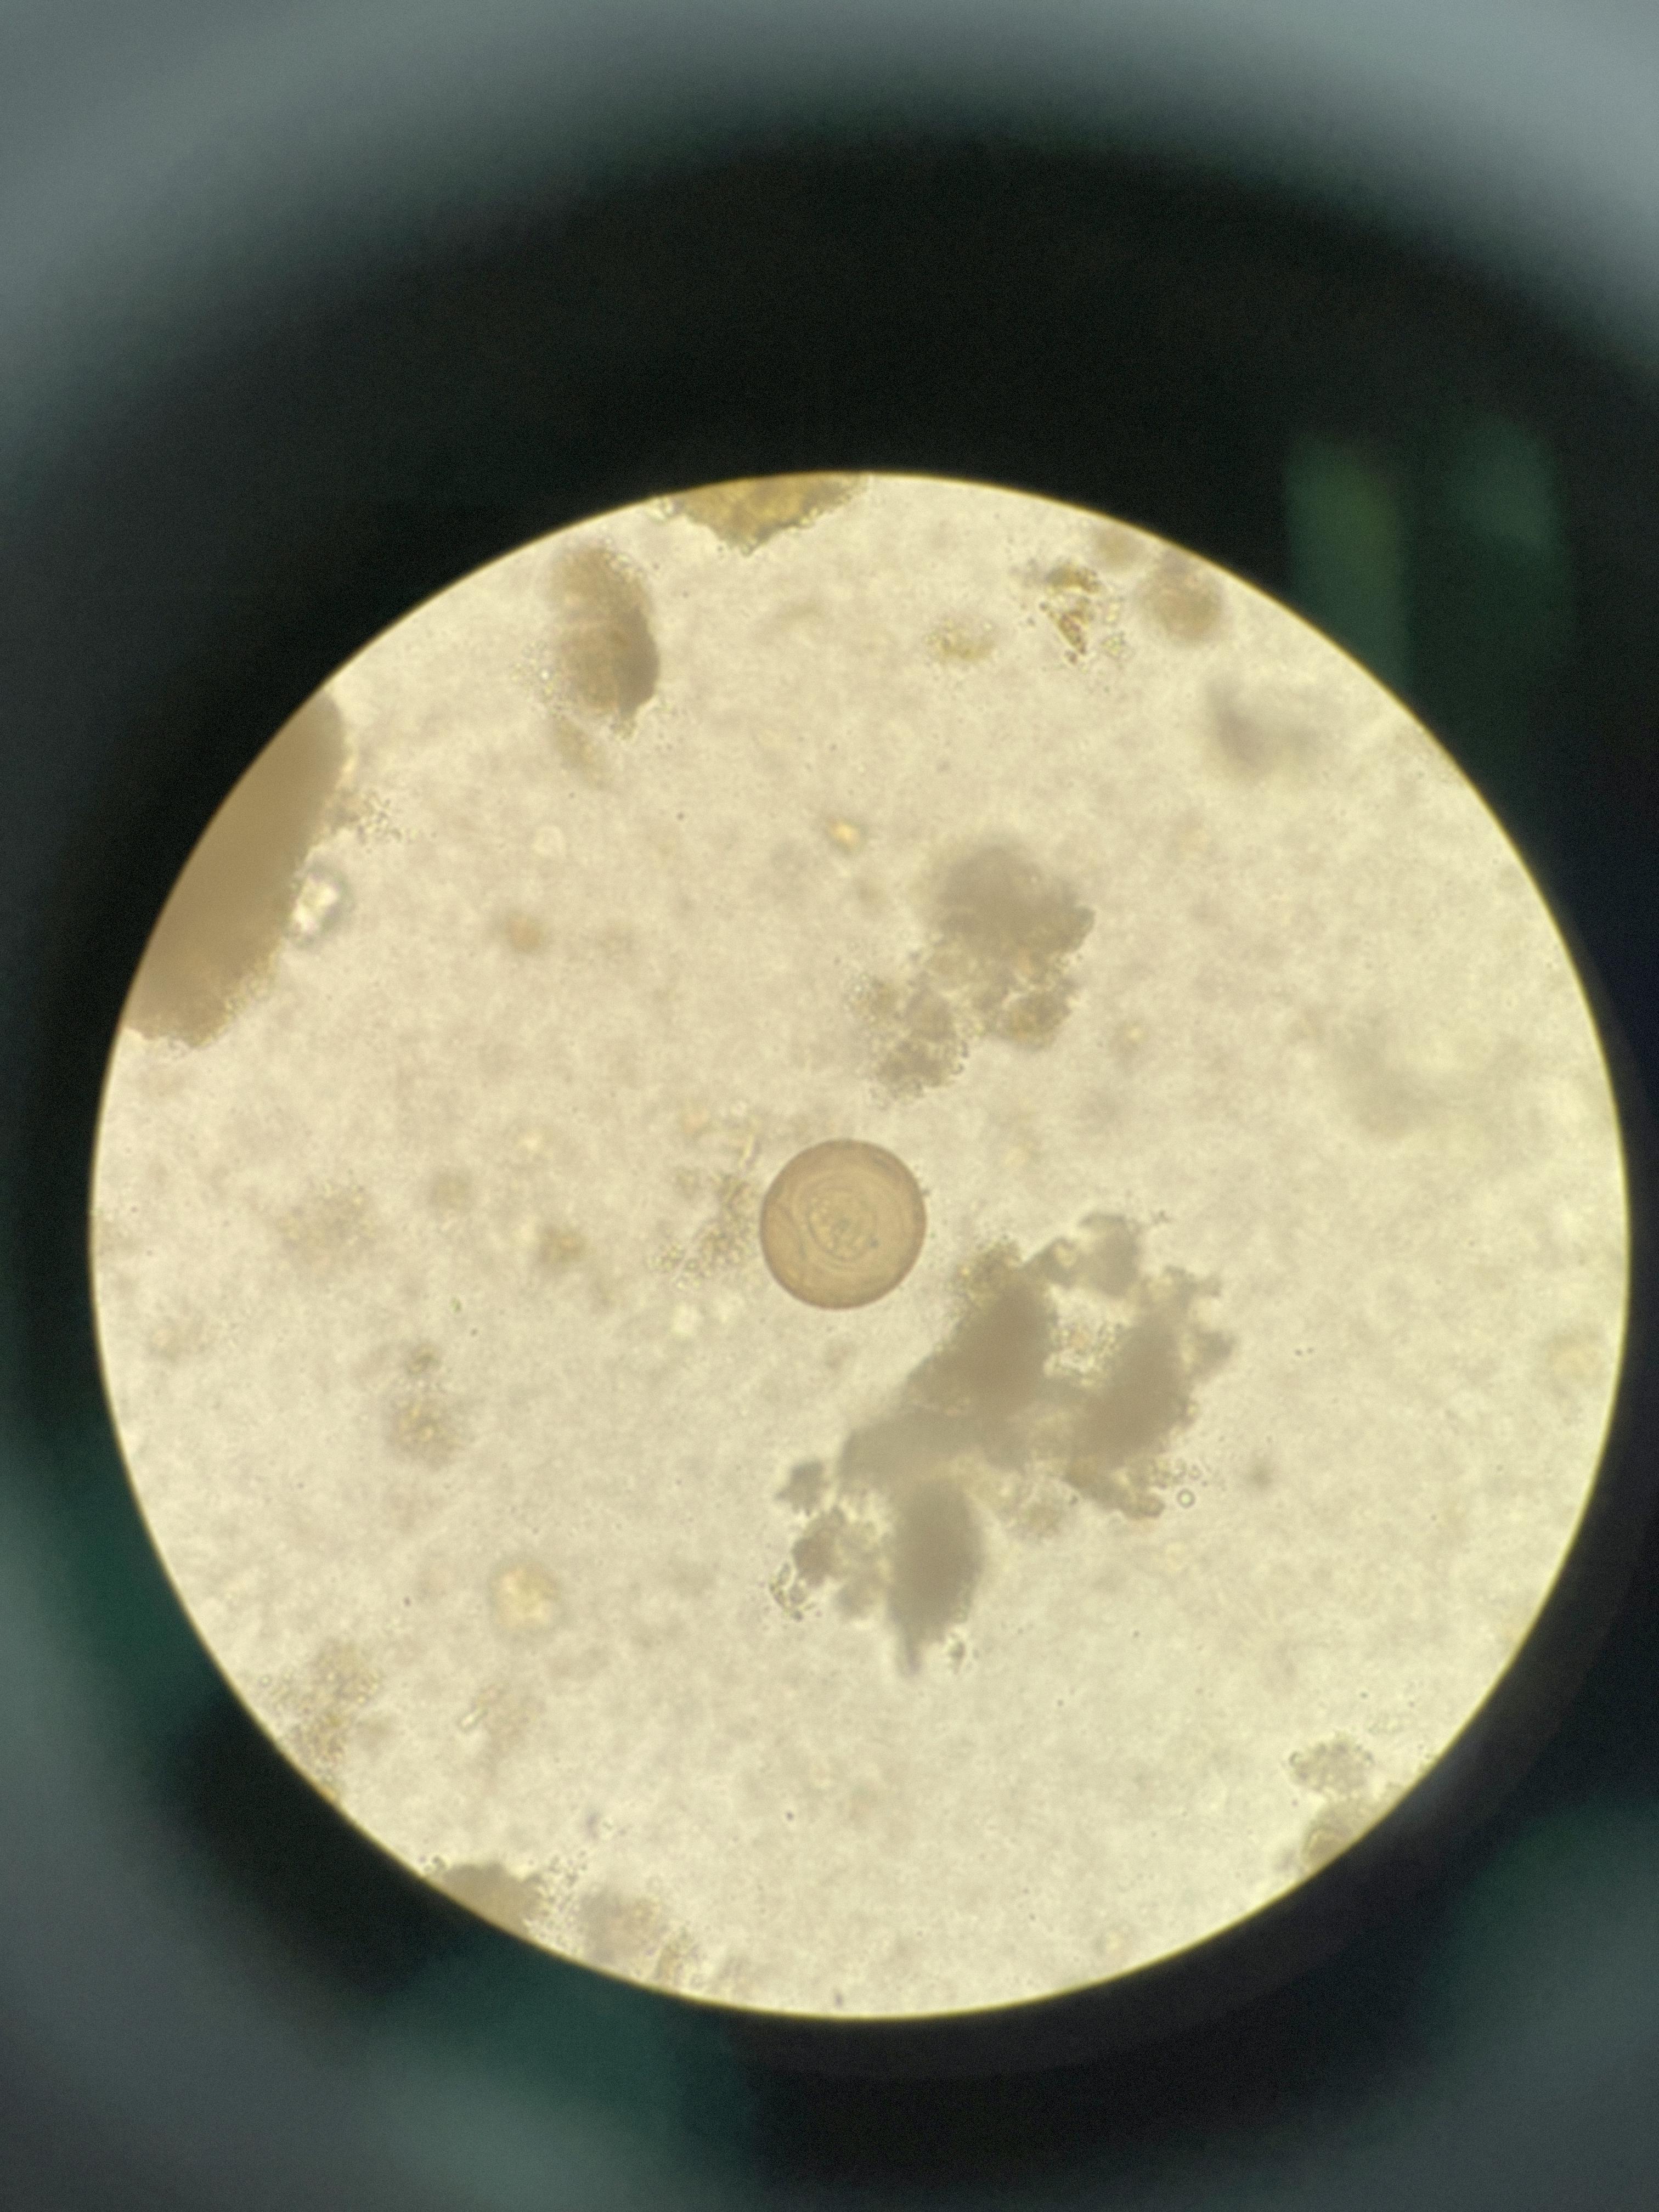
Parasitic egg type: Hymenolepis diminuta